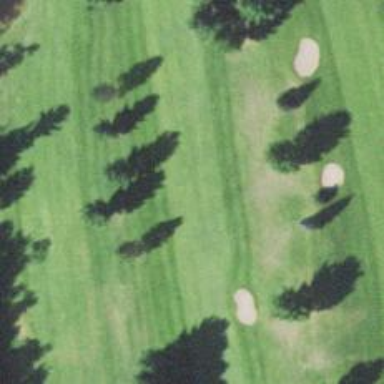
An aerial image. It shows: View of golf hole.